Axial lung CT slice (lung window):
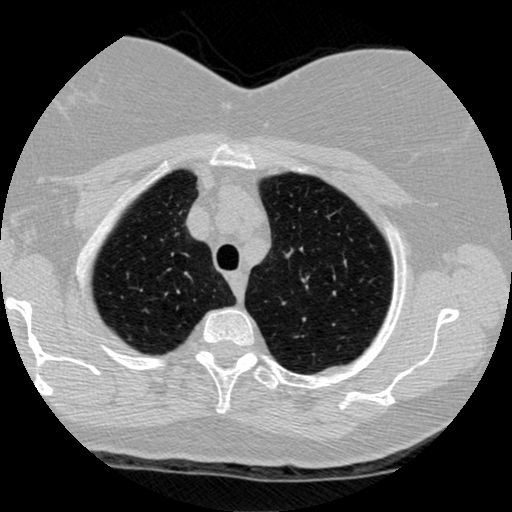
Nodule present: no